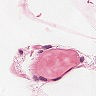
Metastatic tissue present: no